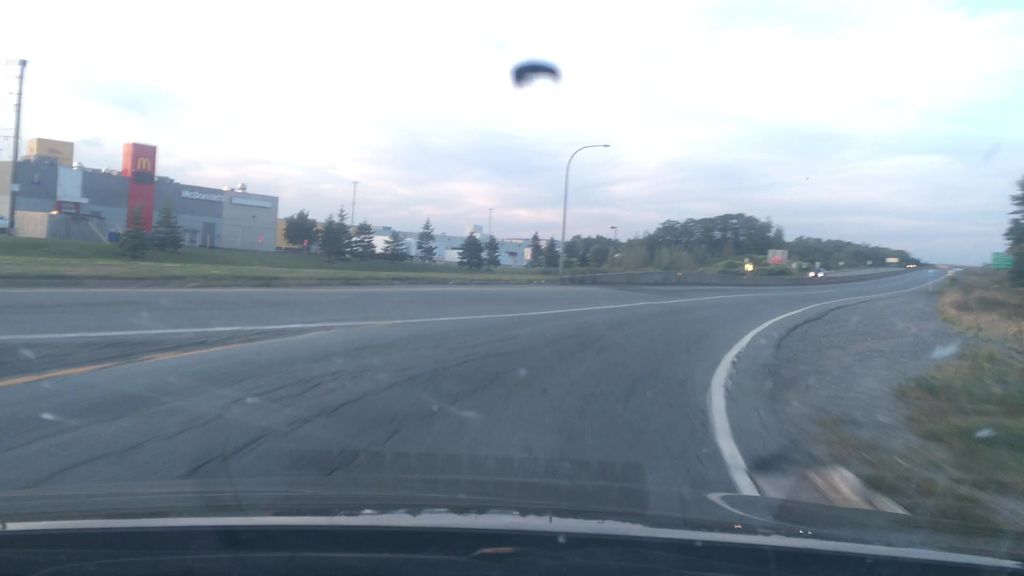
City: halifax